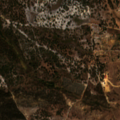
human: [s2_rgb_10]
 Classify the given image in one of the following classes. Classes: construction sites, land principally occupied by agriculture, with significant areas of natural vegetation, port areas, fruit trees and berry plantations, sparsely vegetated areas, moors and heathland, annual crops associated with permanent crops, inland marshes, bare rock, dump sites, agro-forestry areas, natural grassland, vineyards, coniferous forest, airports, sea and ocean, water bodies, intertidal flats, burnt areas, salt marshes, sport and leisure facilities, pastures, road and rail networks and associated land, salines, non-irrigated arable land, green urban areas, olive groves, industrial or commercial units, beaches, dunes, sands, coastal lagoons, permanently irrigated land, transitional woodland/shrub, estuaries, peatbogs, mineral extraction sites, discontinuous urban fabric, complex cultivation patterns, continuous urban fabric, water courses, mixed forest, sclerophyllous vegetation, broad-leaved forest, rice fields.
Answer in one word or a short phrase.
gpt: pastures, complex cultivation patterns, agro-forestry areas, broad-leaved forest, mixed forest, transitional woodland/shrub